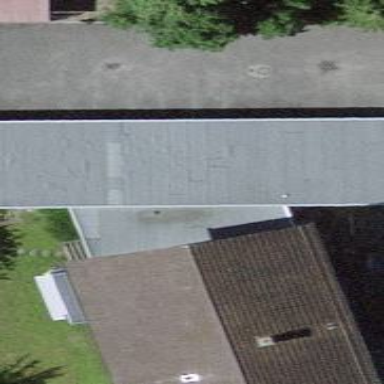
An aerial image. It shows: Garage building.